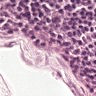
Metastatic tissue present: no